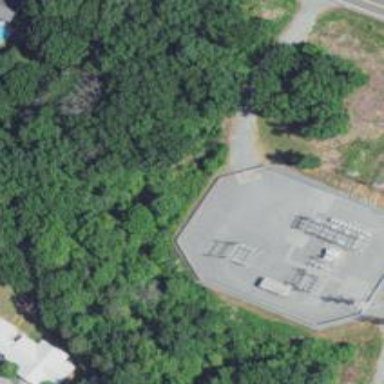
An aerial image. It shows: Distribution power substation secured by fence.